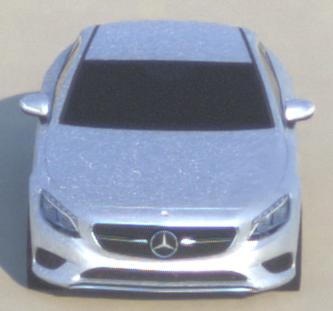
Make: Mercedes-Benz
Model: S 400 Coupé
Detailed model: S-Class (217) Coupé
Model produced from: 2015/10
Model produced until: 2017/09
Doors: 2
Color: white
Road condition: dry road
Daytime: sunrise or sunset
Contrast: medium contrast